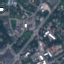
Land use / land cover: Highway